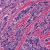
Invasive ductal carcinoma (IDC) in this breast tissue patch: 1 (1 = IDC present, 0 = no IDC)